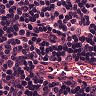
Metastatic tissue present: no